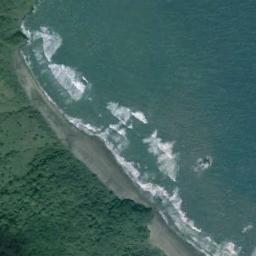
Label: beach